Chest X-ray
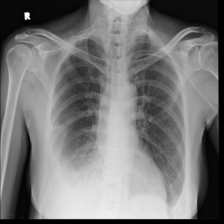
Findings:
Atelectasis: negative
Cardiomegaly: negative
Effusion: positive
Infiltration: negative
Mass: negative
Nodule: negative
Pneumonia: negative
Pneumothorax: negative
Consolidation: negative
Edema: negative
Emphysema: negative
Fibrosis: negative
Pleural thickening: negative
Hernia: negative